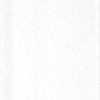
Label: dusty